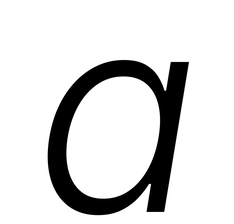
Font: Inter-Italic_Light_Italic